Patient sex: M
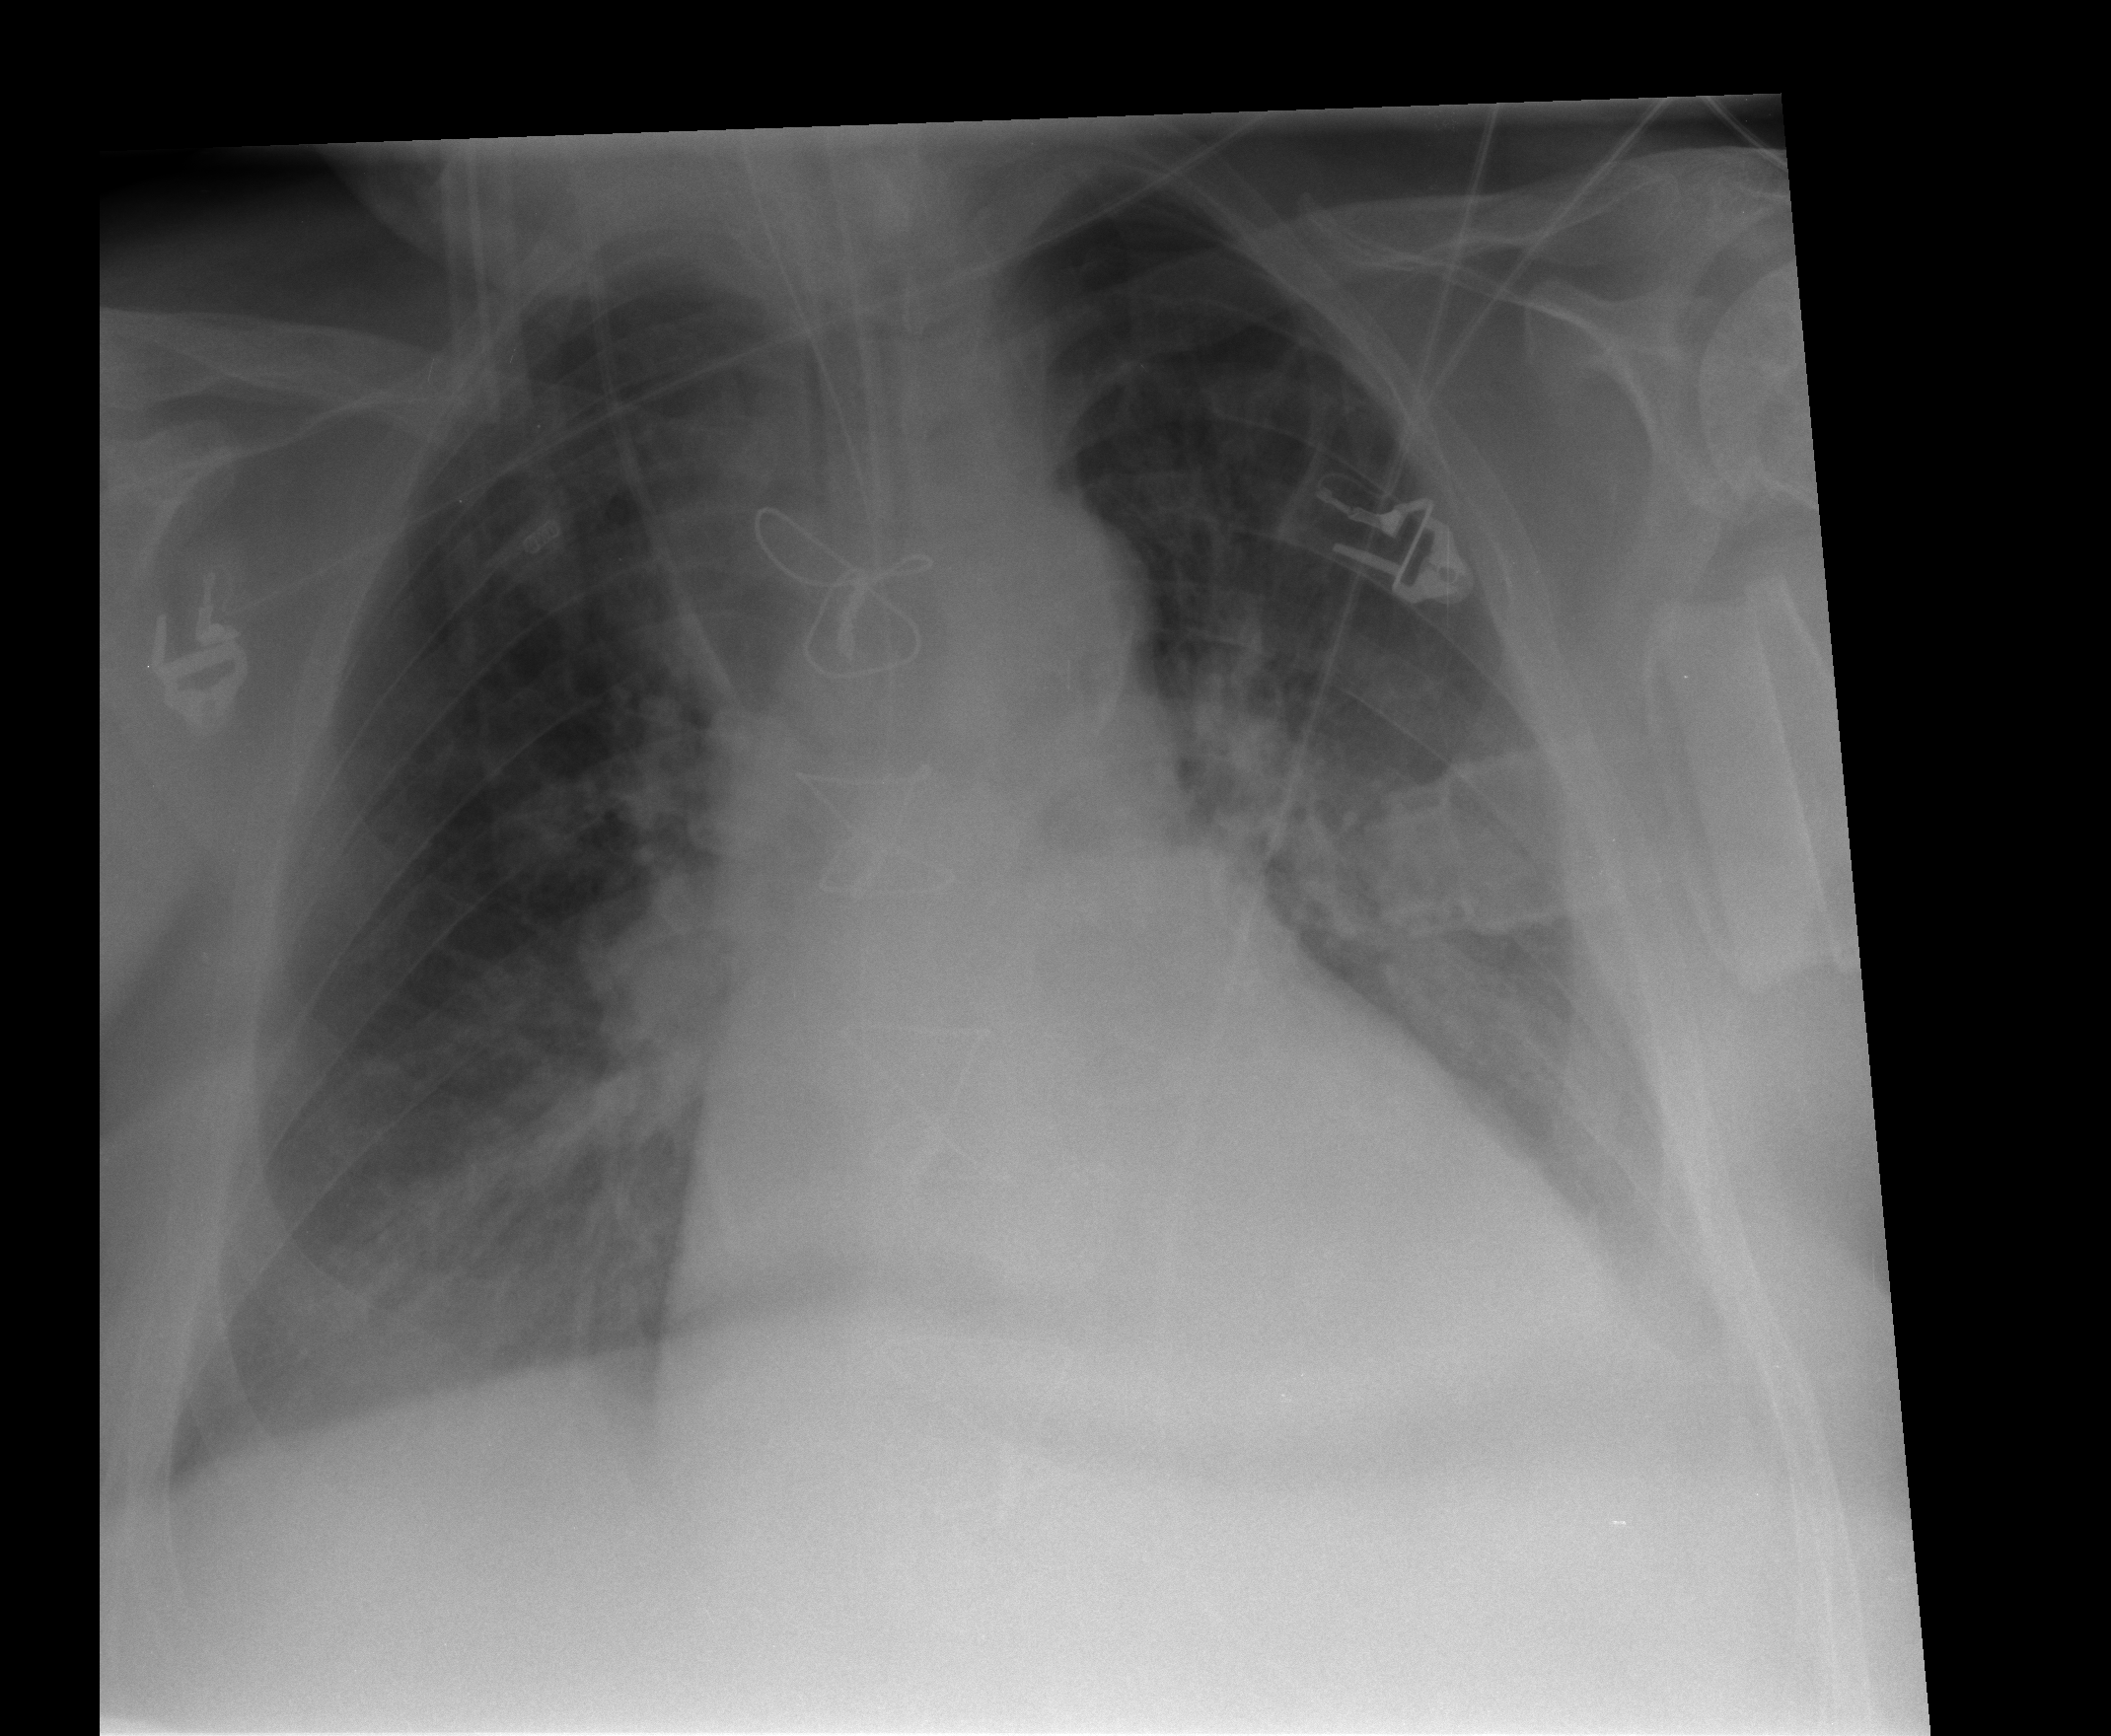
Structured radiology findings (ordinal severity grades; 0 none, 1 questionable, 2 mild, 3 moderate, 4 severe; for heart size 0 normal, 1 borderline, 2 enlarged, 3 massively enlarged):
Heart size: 2
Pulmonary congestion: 2
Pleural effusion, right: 1
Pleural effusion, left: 1
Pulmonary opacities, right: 2
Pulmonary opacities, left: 0
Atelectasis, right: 2
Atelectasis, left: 2